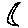
Label: moon